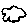
Label: cloud